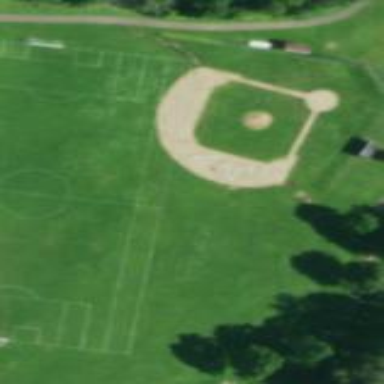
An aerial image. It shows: Baseball pitch for leisure and sports activities.